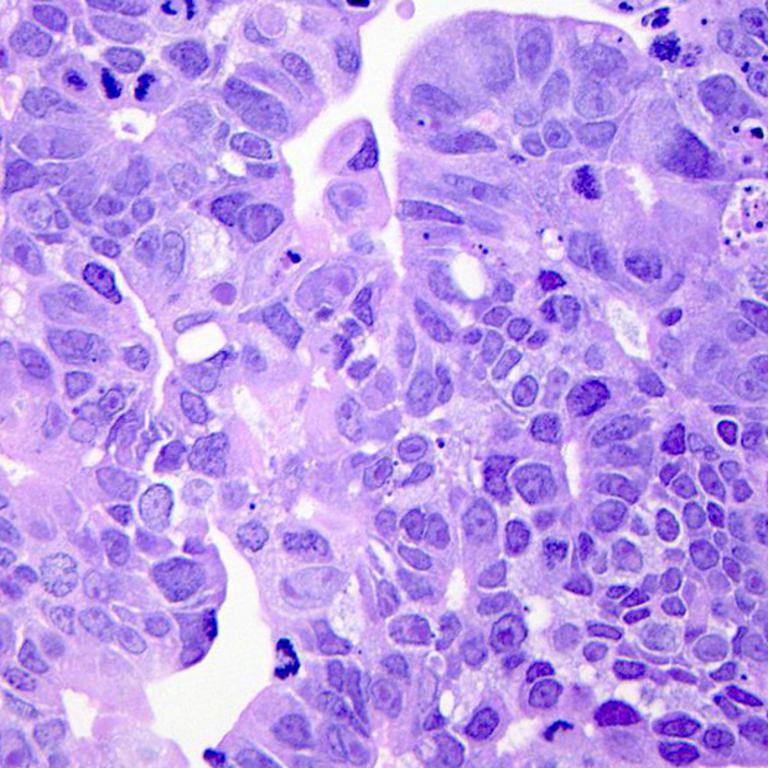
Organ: colon
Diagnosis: adenocarcinomas